Interaction volume radius: 5 \u00c5
Interaction volume height: 20 \u00c5
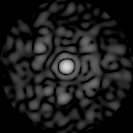
Disorder parameter: 0.8456